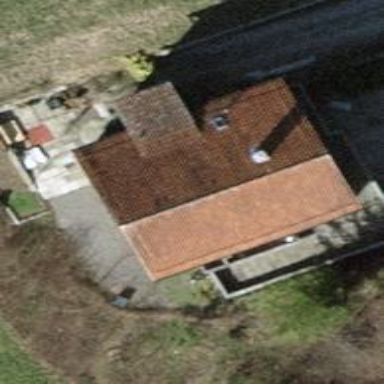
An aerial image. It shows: Simple house.